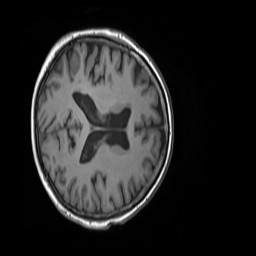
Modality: T1w
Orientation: axial
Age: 63
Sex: female
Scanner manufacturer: siemens
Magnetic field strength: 3 T
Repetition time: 1.55 s
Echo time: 0.00234 s